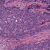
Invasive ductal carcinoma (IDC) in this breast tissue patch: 0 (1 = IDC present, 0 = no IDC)